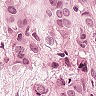
Metastatic tissue present: yes